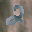
Label: 2